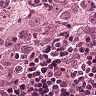
Metastatic tissue present: yes